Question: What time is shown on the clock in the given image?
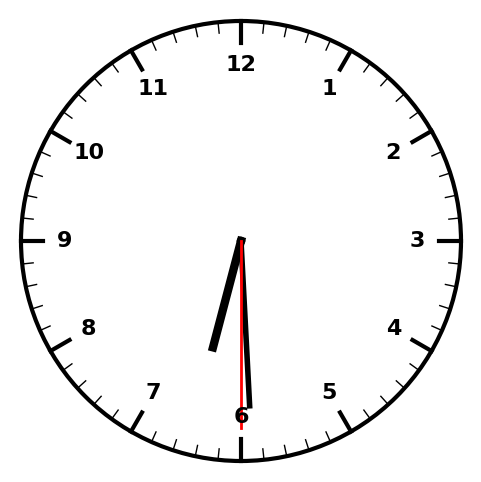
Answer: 06:29:30